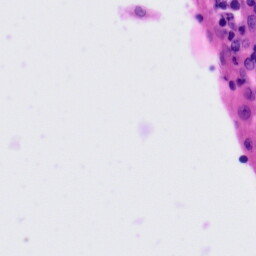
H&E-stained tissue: Tonsil